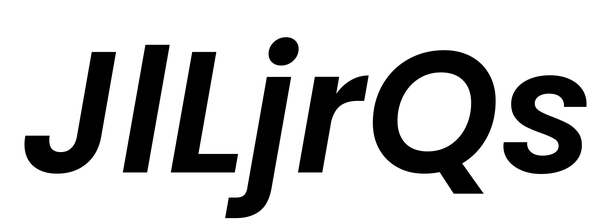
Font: Poppins-SemiBoldItalic